Question: What is the value of the measurement in the image?
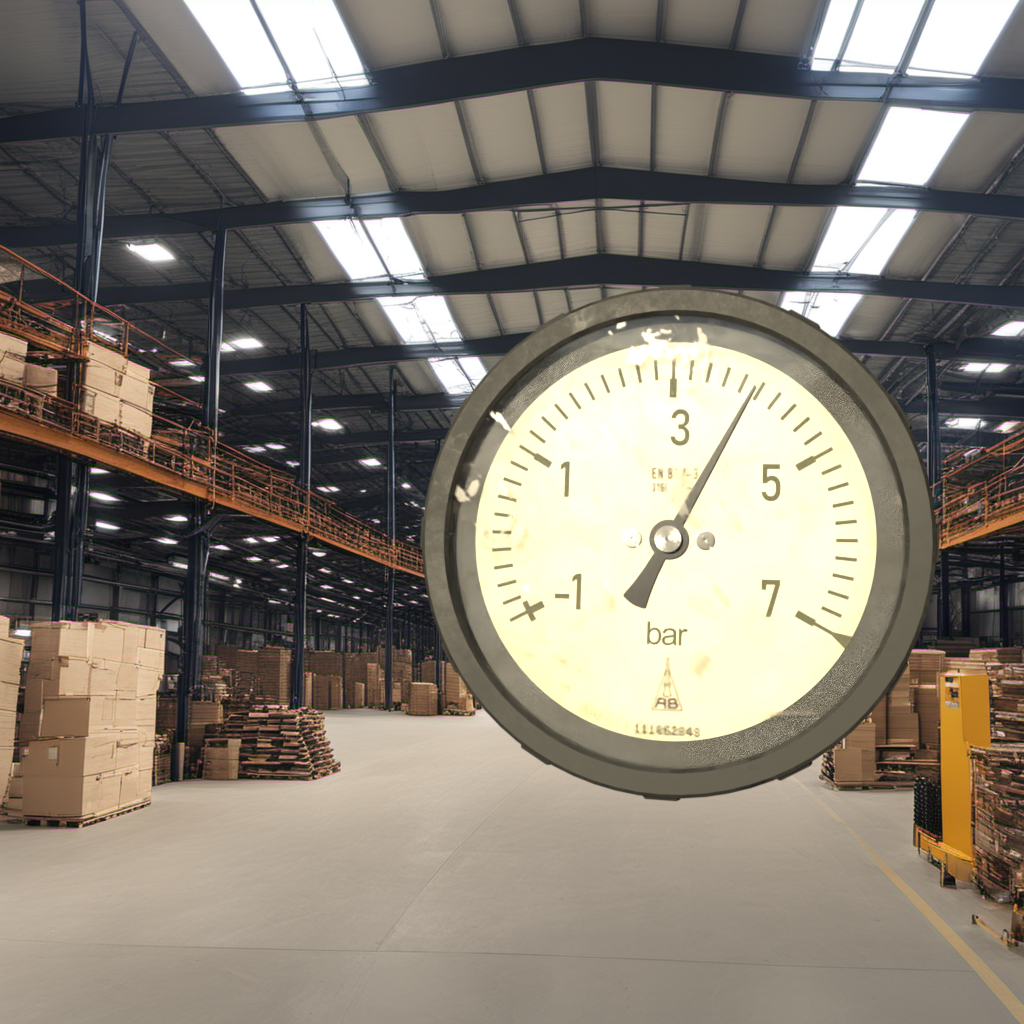
Answer: The result is 3.92
Question: What is the value range of this measurement?
Answer: The range is from -1 to 7
Question: What is the minimum and maximum value of this measurement?
Answer: The minimum value is -1 and the maximum value is 7